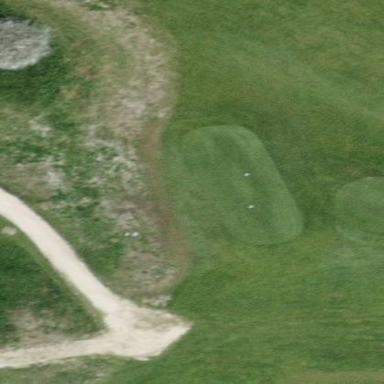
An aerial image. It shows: Golf tee.